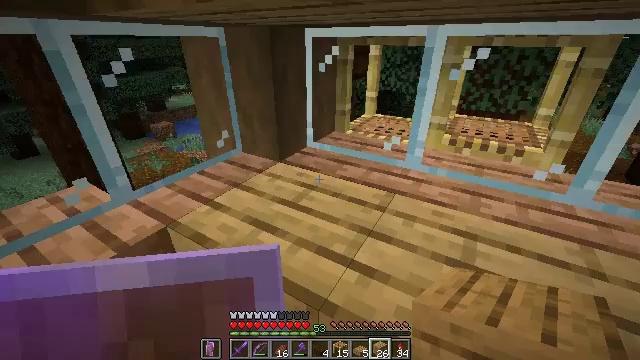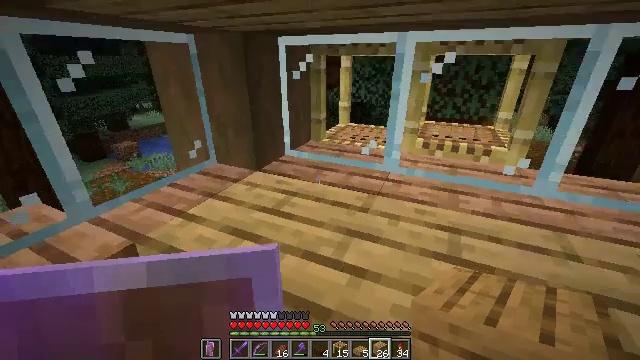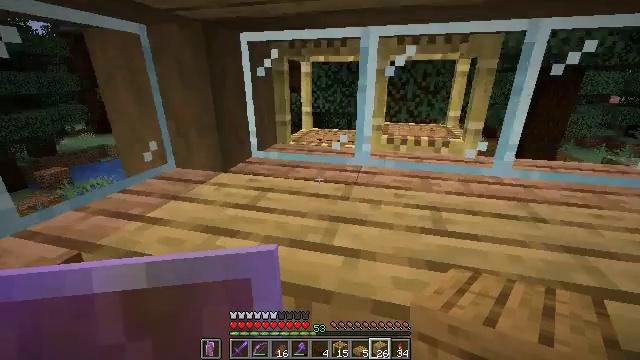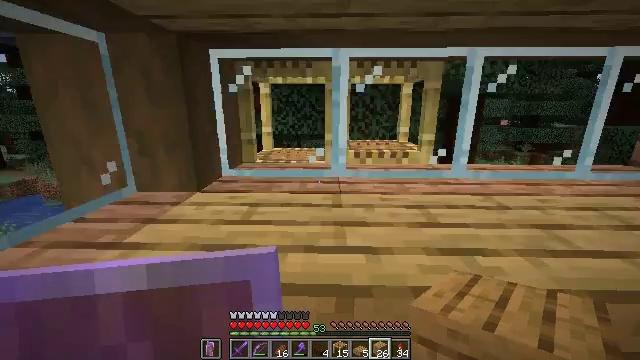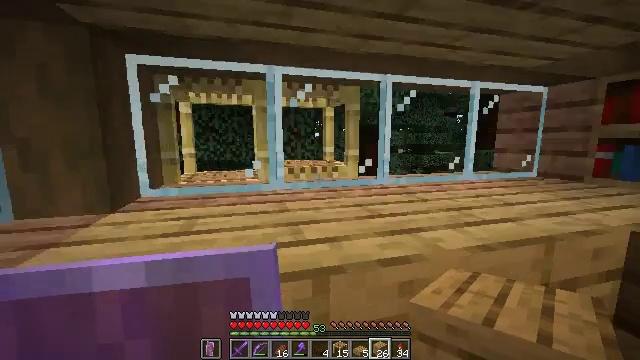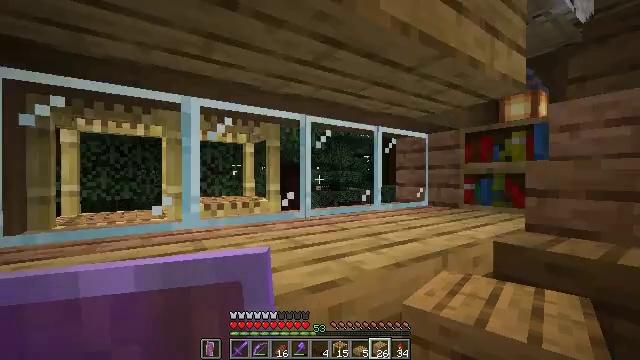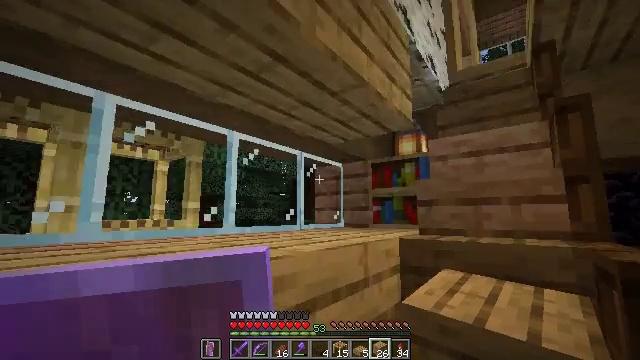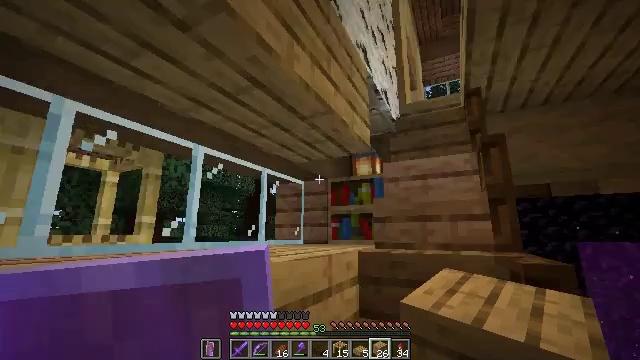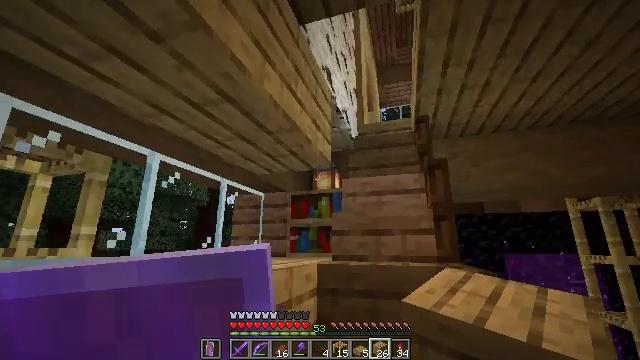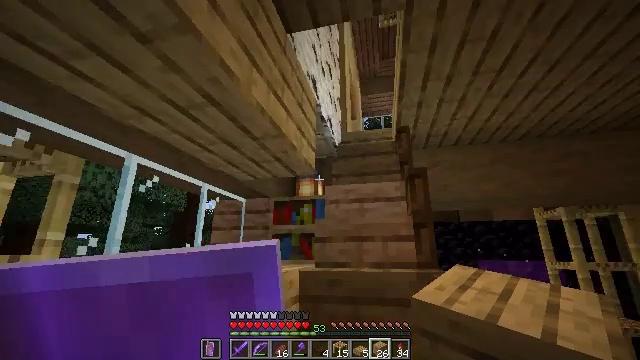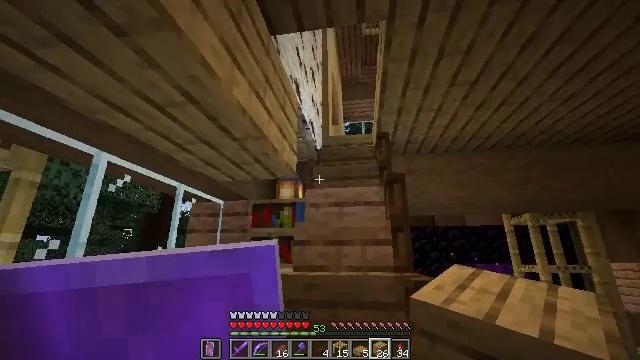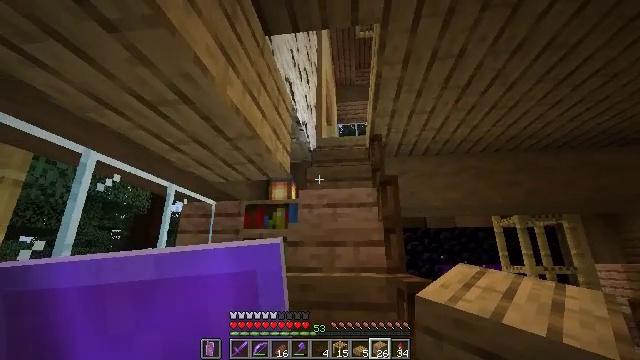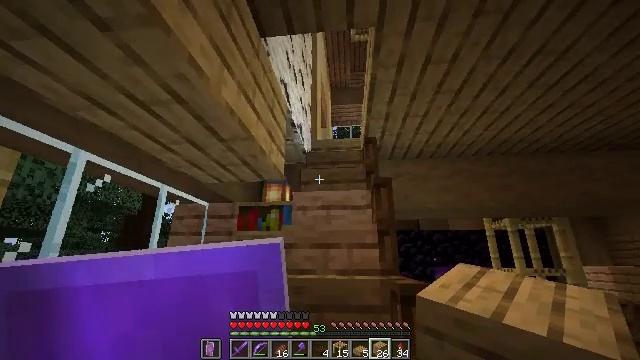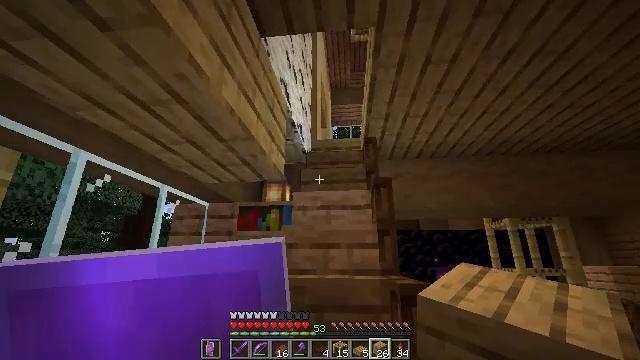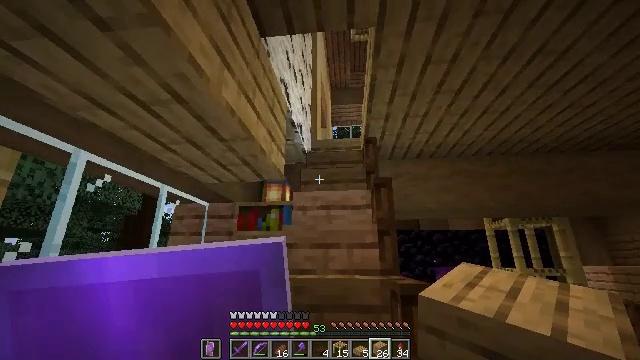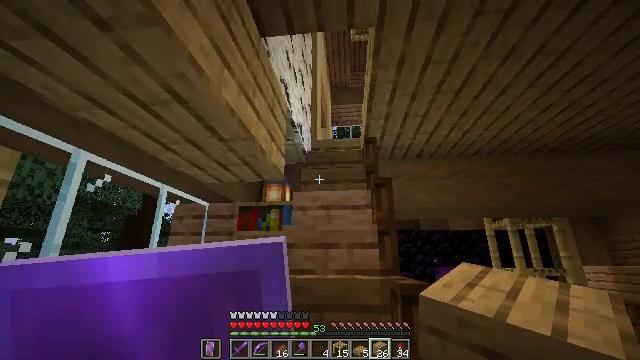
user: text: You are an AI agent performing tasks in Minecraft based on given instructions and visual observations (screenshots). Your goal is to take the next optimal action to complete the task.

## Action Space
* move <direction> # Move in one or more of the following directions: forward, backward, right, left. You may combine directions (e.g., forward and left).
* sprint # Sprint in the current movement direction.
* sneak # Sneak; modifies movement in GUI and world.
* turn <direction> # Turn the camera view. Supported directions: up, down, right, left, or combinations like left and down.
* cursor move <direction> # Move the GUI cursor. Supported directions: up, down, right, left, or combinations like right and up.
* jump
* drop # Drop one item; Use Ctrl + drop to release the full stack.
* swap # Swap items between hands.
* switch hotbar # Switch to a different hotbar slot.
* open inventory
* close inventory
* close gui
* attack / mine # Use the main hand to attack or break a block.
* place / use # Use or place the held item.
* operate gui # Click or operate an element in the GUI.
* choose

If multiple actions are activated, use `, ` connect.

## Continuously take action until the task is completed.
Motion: motion action
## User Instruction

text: Break the existing planks.
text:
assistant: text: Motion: move left, turn right and up
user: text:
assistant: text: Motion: move left, turn right and up
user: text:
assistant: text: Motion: move left, turn right and up
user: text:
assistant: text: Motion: move left, turn right and up
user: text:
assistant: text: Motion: move left, turn right and up
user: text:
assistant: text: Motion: move left, turn right and up
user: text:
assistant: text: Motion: turn right and up
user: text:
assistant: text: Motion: turn right and up
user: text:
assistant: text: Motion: turn right and up
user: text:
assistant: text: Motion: turn right
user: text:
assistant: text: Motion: turn right
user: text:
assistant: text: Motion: turn right
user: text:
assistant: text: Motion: no_op
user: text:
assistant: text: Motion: no_op
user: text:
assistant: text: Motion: no_op
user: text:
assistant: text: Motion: no_op
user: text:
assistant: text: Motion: no_op
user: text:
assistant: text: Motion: no_op
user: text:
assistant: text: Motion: no_op
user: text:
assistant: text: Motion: move forward
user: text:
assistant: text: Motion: move forward and move right
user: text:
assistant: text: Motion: move forward and move right
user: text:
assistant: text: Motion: move forward and move right
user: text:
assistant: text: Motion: move forward and move right
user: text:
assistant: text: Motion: move forward, turn left
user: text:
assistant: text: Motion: move forward, turn left and down
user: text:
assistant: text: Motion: move forward, turn left
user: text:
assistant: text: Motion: move forward, turn left and down
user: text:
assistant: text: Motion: move forward, turn left
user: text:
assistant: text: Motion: turn left